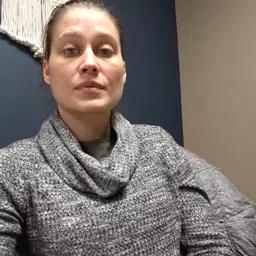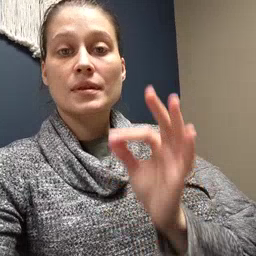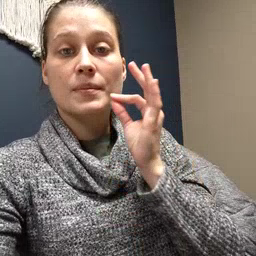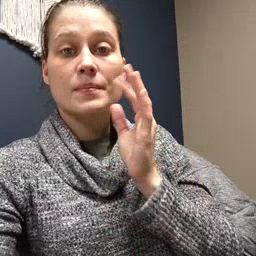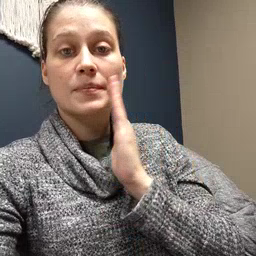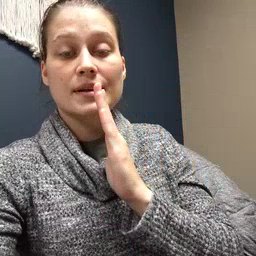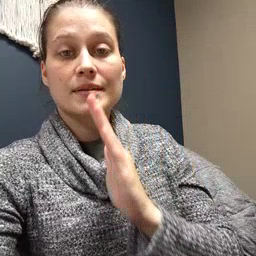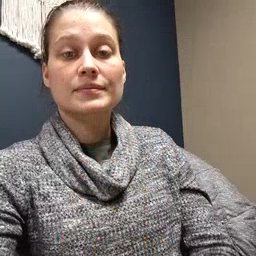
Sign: bee